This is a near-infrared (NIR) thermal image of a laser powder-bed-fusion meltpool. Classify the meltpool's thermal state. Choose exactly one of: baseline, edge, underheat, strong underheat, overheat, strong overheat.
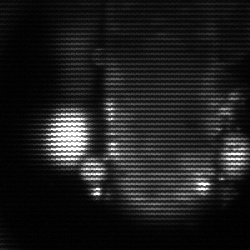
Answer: strong underheat